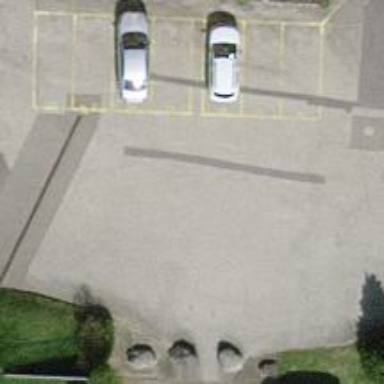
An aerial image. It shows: Parking aisle designated as service road.